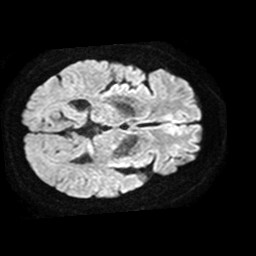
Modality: TRACE
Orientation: axial
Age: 60
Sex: female
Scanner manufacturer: philips
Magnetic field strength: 1.5 T
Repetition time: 3.684 s
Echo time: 0.09411 s